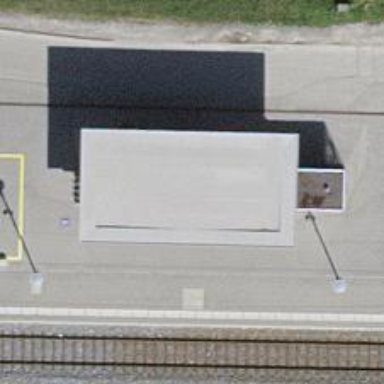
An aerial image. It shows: Railway halt station for public transport.